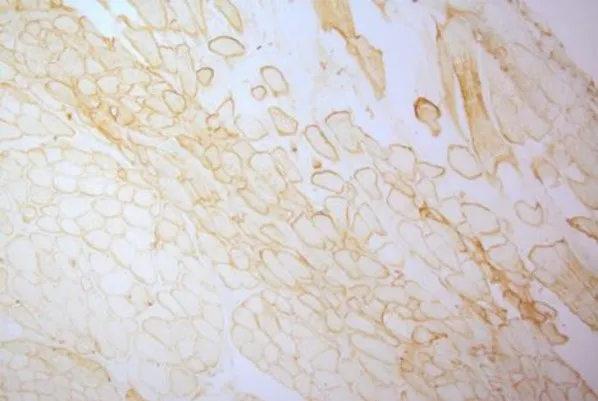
Immunohistochemistry (IHC) shows staining with anti-dystrophin, dysferlin, merosin, and sarcoglycan.
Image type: pathology (immunostaining)